Here is a 2-D grayscale rendering of raw bearing vibration samples (signal-to-image). Determine the bearing's health state. Answer with exactly one of: normal, inner_race, outer_race, ball.
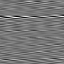
Answer: outer_race